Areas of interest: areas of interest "Taibo Da Jie Badminton Court"
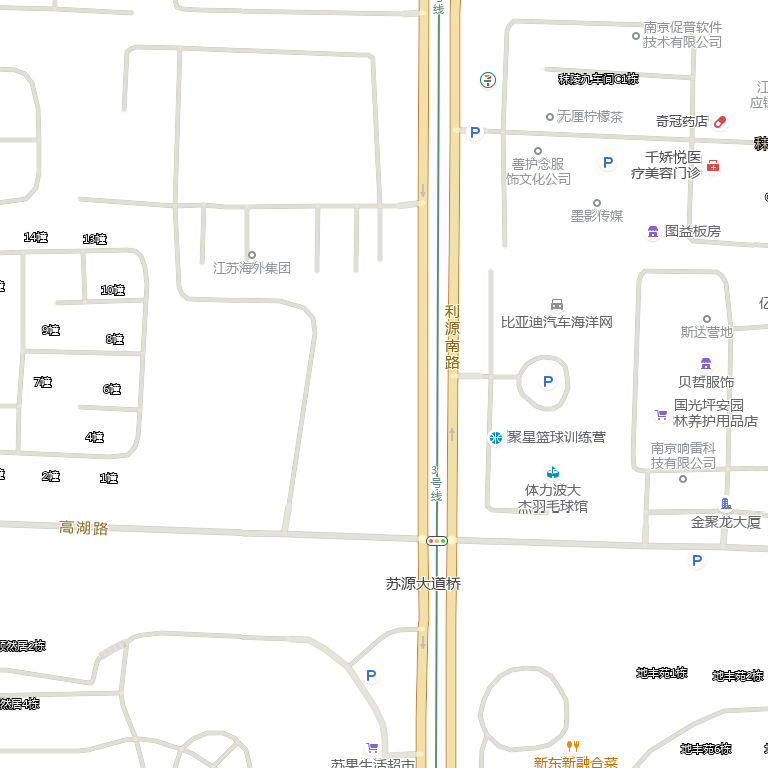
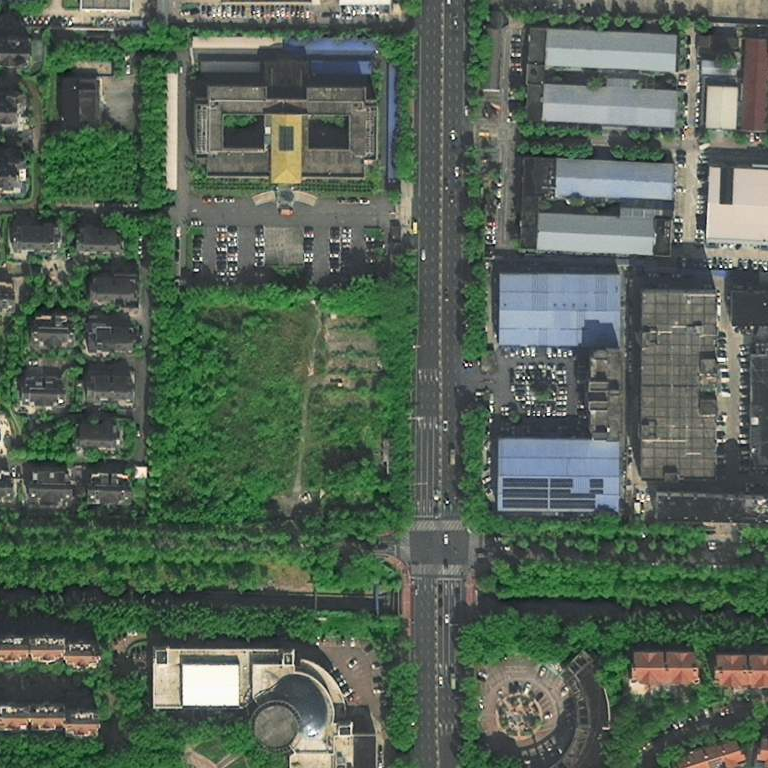